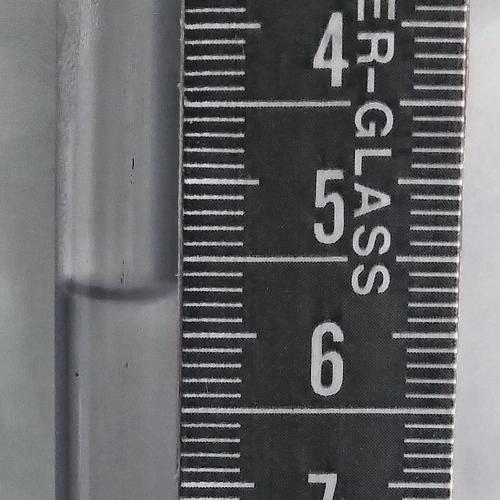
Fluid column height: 5.7 cm